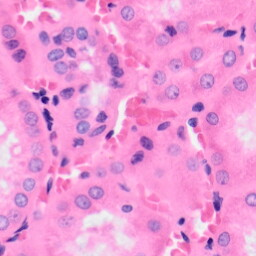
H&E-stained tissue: Kidney